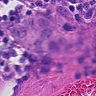
Metastatic tissue present: yes